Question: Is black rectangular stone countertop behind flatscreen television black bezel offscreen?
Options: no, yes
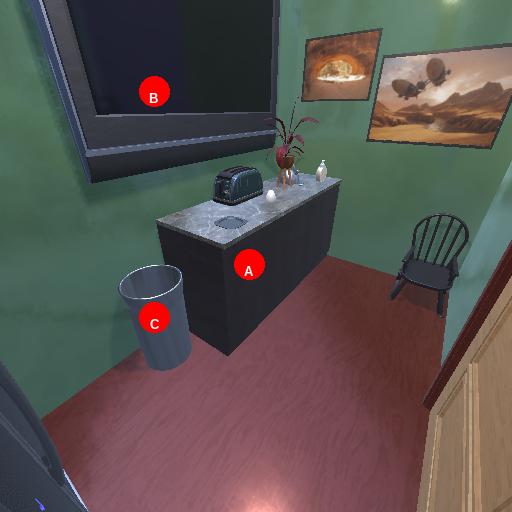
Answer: no